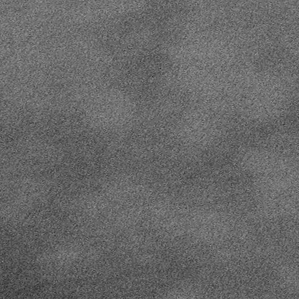
Label: frost